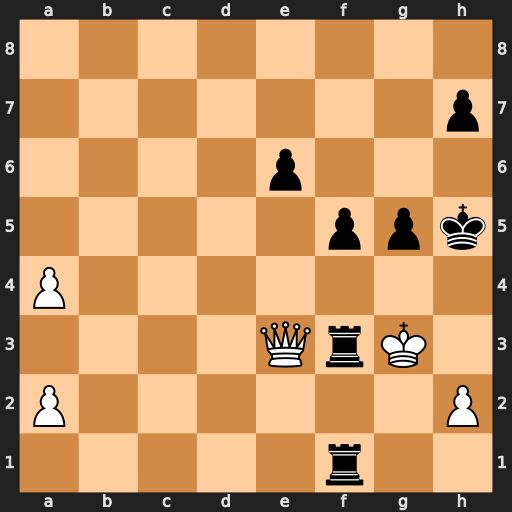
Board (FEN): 8/7p/4p3/5ppk/P7/4QrK1/P6P/5r2
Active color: w
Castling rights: -
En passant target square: -
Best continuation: Qxf3+ Rxf3+ Kxf3